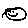
Label: smiley face